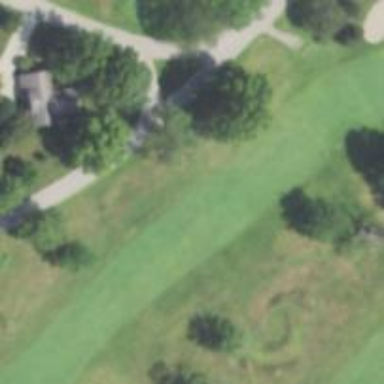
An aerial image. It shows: View of golf hole.